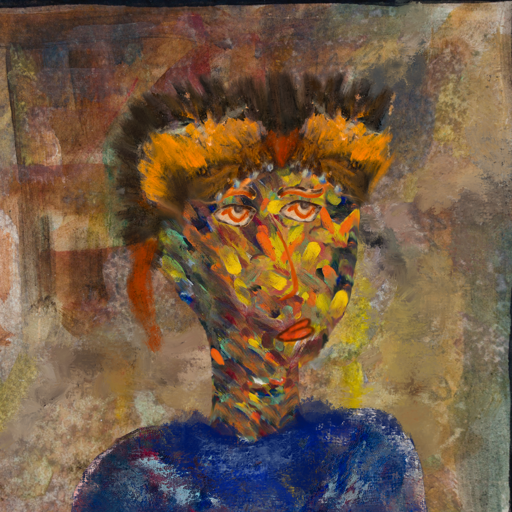
Background: Mosgoul, Head And Neck Side: An_Impression, Face Side: Experience, Bust: Irani, Hair Side: Blank, Head Accessory: Gypsy_Queen, Second Necklace: Blank, Necklace: Blank, Baby: Blank